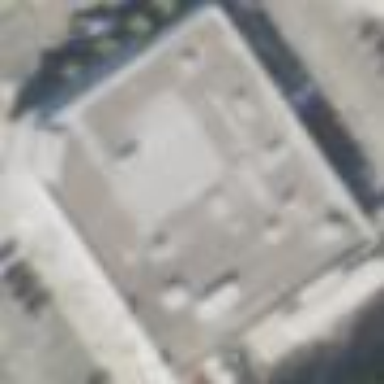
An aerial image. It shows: Commercial building.